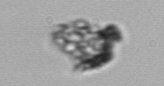
Label: detritus